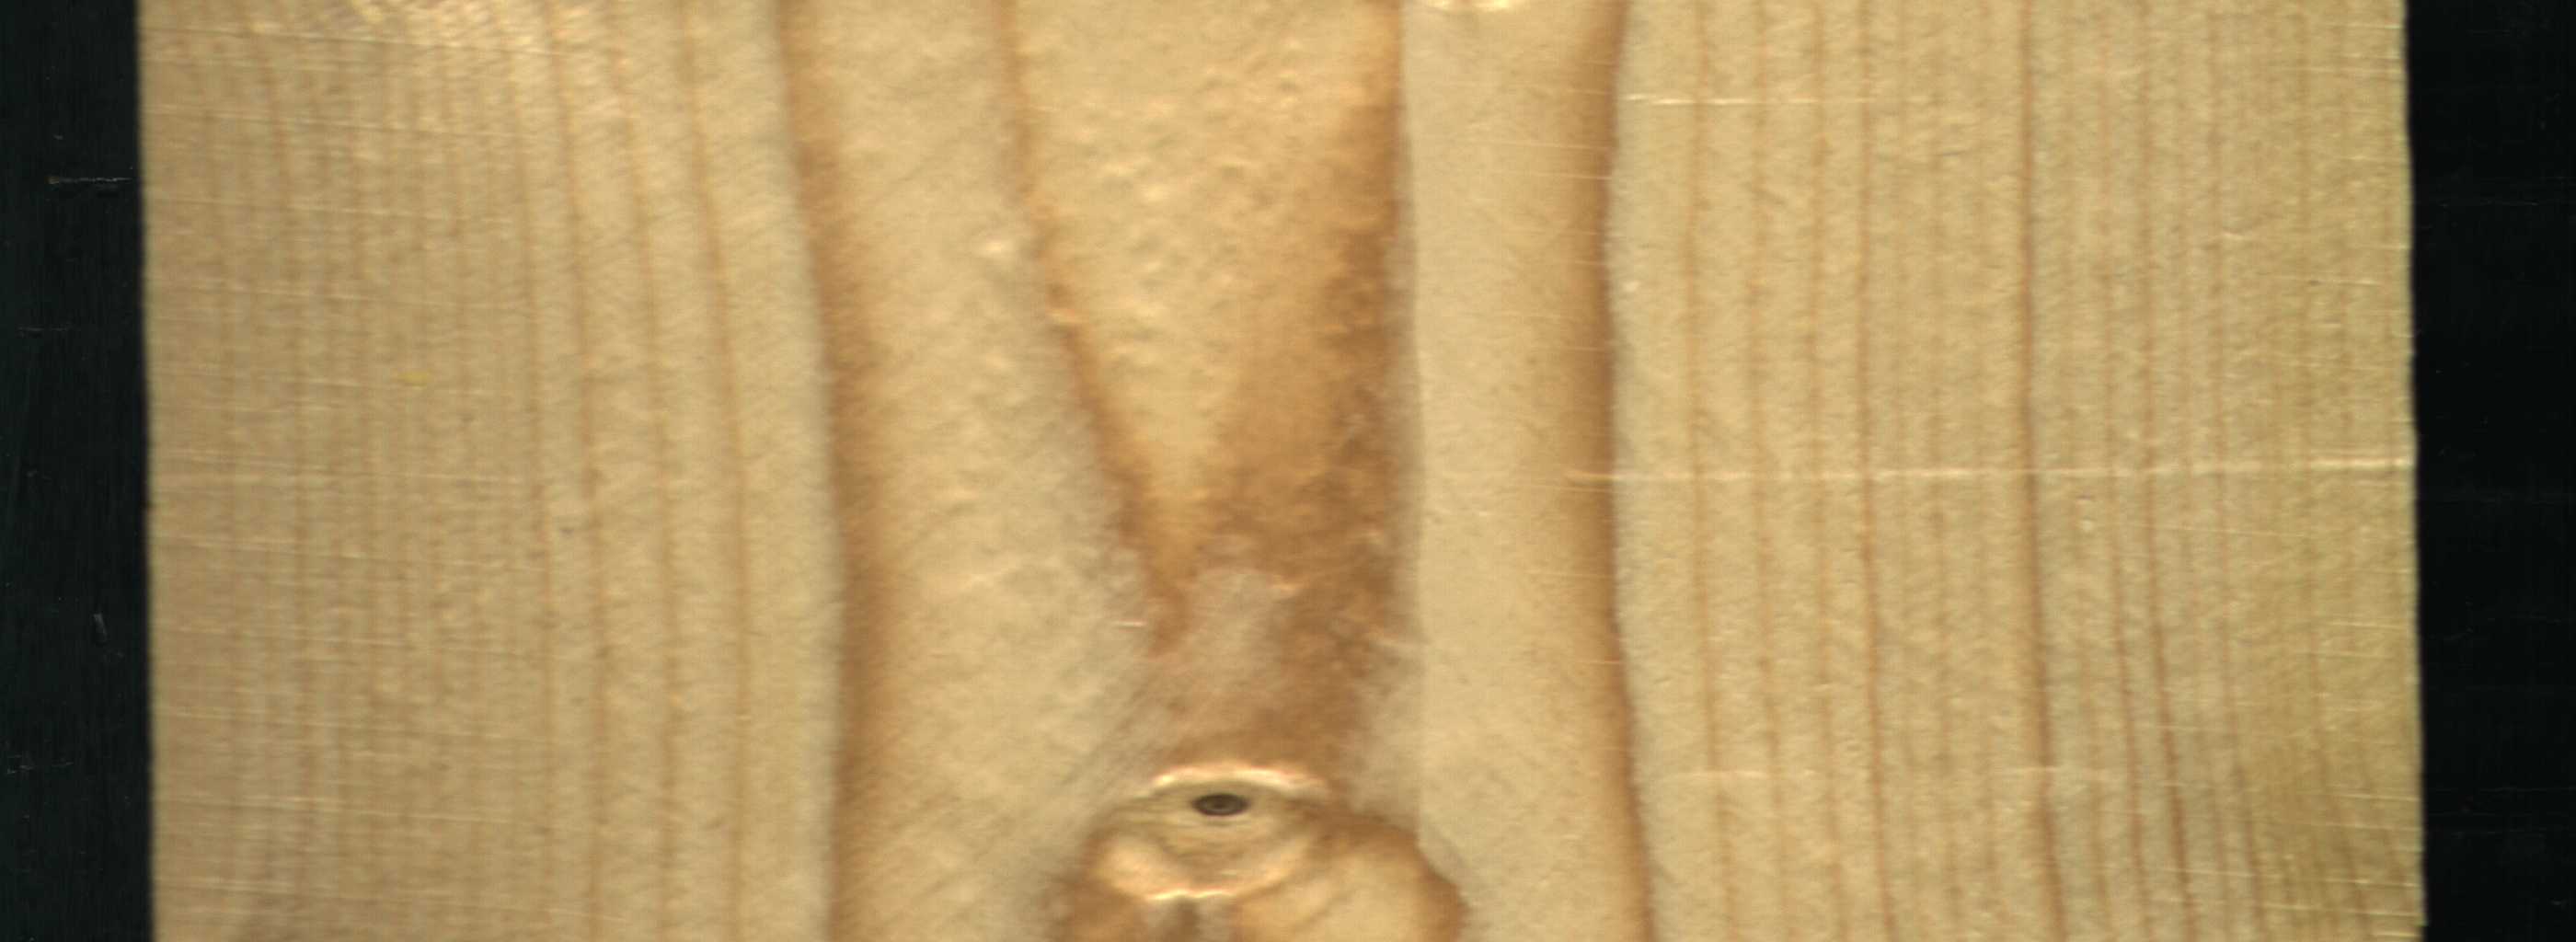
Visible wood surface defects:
Live_Knot